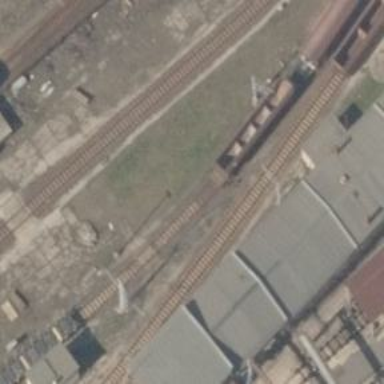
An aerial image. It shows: Railway switch.